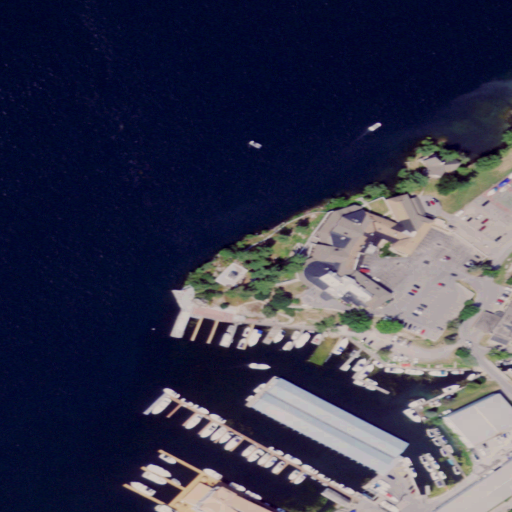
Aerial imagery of cape in New York named Hollands Point containing open water, high intensity development, medium intensity development, barren land, low intensity development, and herbaceous wetlands